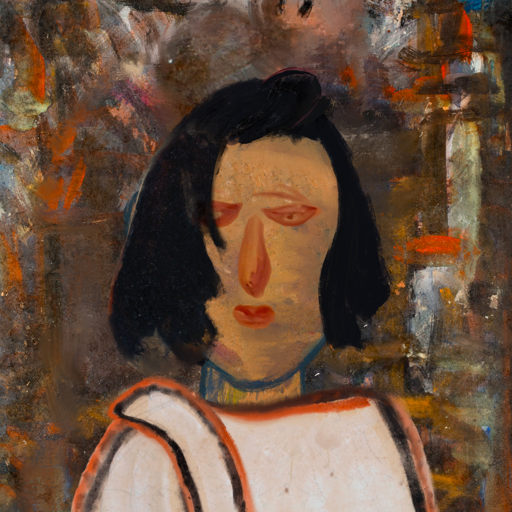
Background: GypsyQueen, Head And Neck Front: In_The_Sun, Face Front: Pious_Lady, Bust: Roy_Bahadur, Hair Front: Mosgoul, Head Accessory: Blank, Second Necklace: Blank, Necklace: Blank, Baby: Blank